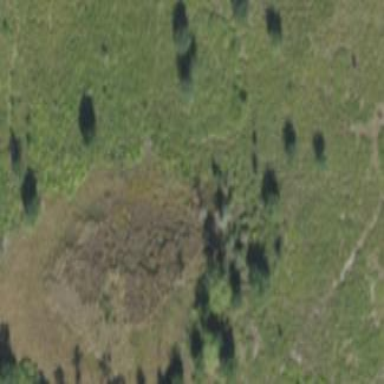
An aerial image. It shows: Marshy wetland area.